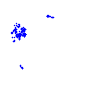
Particle: electron